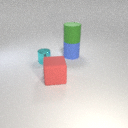
large blue rubber cylinder below large green rubber cylinder